Question: I am trying to make a bar chart using Telerik RadChart.
I have an issue where the labels are not aligning correctly with the bar charts.
Here is a picture to show what I mean.

As you can see the labels start before the bar chart.
Here is the code that I think is not working correctly.
'''
QueryReportBarChartHTML.PlotArea.XAxis.Items.Add(queryReportData.ElementAt(i).Key.ToString() + "<br/> <p style="VISIBILITY: hidden"><claims>" + queryReporData.ElementAt(i).Value + "</claims></p>");
'''
Appreciate any help with this thanks!
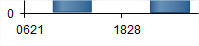
Answer: Fixed by adding a tag over the label.
Weird that it worked as another table created nearly the exact same didn't have the center tag and worked fine.